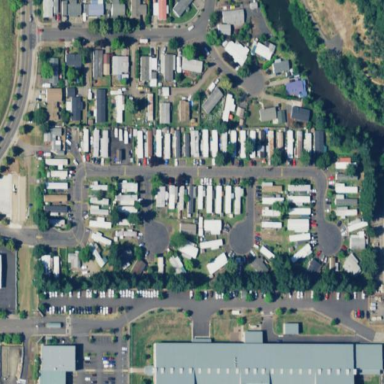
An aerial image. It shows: Residential area designated as trailer park.